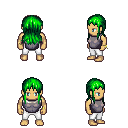
a pixel art fantasy rpg character, male body template, human, tanned skin, steel chest armor, white pants, green unkempt hairstyle, bracelets, four views (front, back, left, right), 2x2 character sprite sheet, small pixel art, hard edges, no anti-aliasing